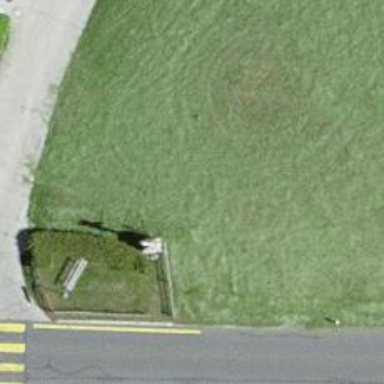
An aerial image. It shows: Historic wayside cross.